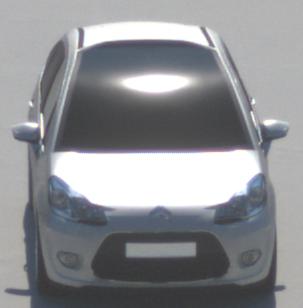
Make: Citroen
Model: C3 1.1
Detailed model: C3 (II)
Model produced from: 2010/01
Model produced until: 2012/03
Doors: 5
Color: white
Road condition: dry road
Daytime: midday
Contrast: high contrast